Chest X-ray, PA view. Patient: 52 years old, sex M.
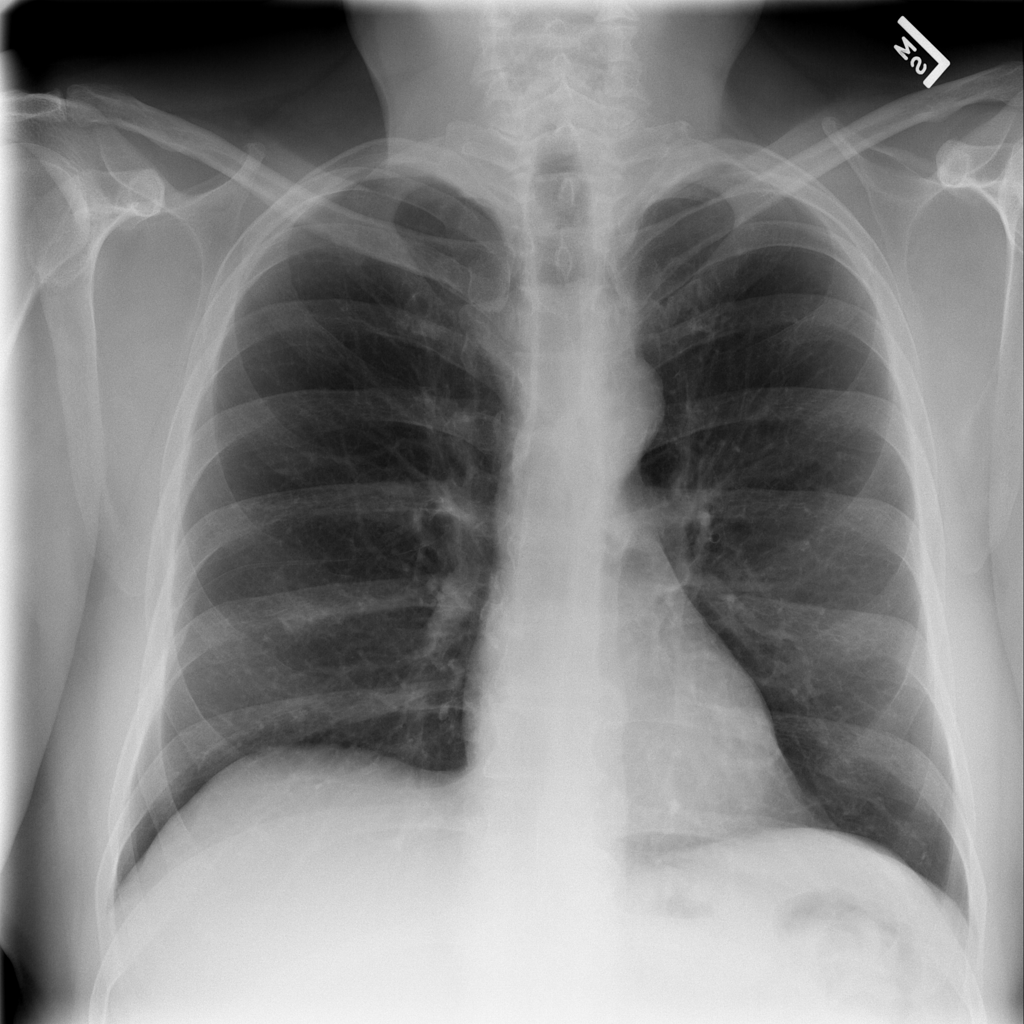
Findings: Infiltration